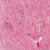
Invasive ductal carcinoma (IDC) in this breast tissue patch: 0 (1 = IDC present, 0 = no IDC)